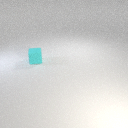
small cyan rubber cube